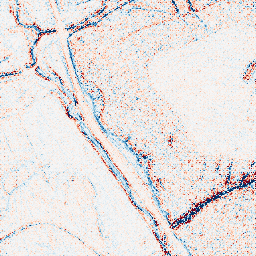
Category: edge_preserving
Decomposition family: bilateral
Decomposition parameters: d: 9
sigma_color: 75
sigma_space: 100
Upsampling method: regularized
Upsampling parameters: scale: 2
lambda_reg: 0.1
Upsampling scale: 2